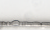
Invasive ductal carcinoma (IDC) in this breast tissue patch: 0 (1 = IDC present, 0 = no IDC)